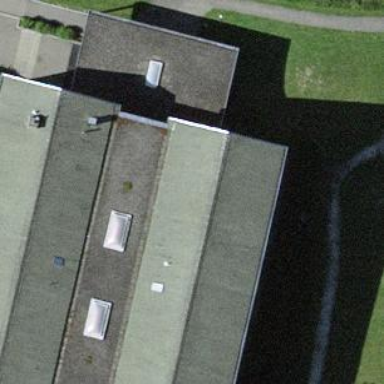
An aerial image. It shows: School building.